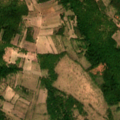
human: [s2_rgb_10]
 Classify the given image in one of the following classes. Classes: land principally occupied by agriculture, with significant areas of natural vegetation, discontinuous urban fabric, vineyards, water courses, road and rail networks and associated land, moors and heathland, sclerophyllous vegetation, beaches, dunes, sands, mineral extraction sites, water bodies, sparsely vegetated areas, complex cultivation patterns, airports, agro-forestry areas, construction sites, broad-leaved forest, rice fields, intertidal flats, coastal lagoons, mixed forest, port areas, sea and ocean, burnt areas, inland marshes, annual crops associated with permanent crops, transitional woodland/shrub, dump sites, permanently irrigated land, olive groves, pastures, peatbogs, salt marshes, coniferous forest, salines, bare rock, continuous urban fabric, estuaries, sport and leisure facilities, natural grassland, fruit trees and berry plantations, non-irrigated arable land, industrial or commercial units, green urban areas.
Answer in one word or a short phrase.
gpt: pastures, complex cultivation patterns, land principally occupied by agriculture, with significant areas of natural vegetation, broad-leaved forest